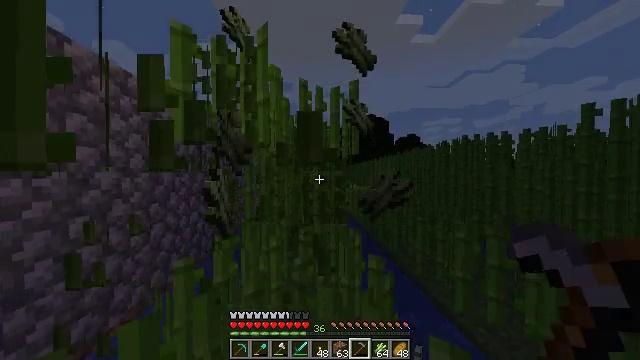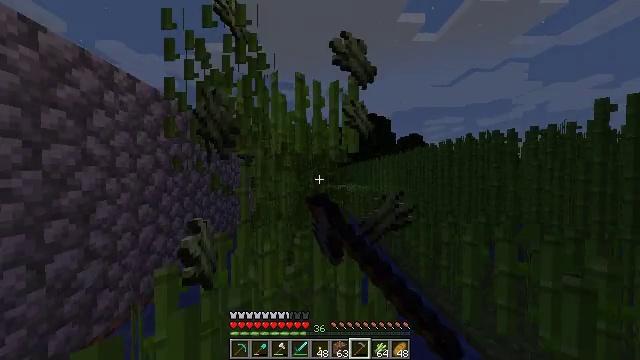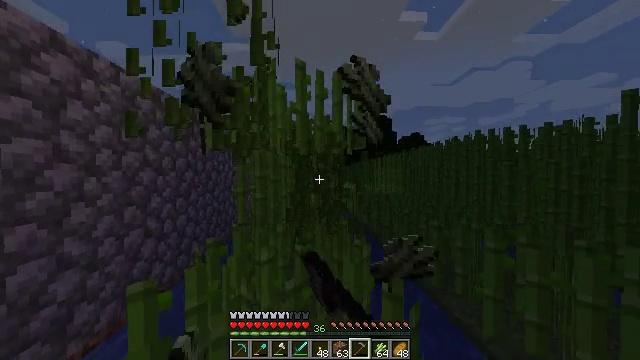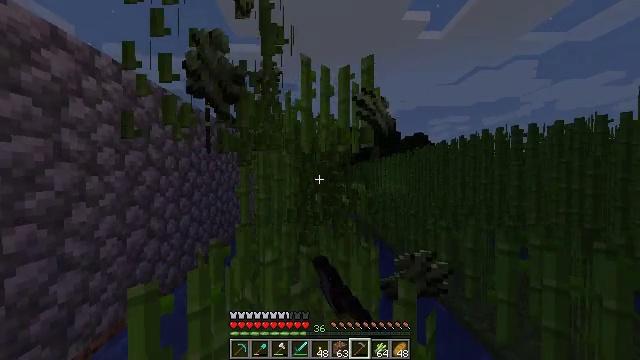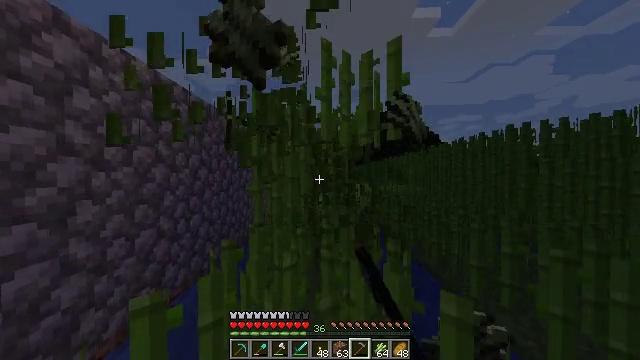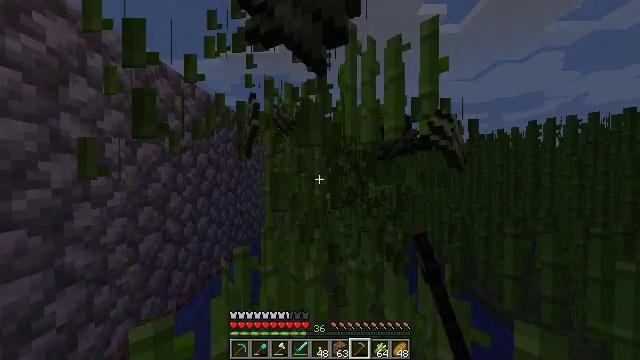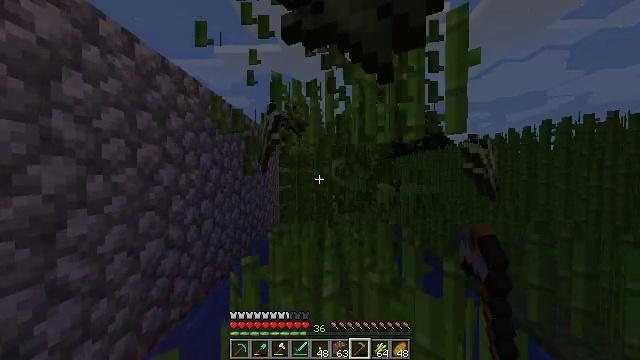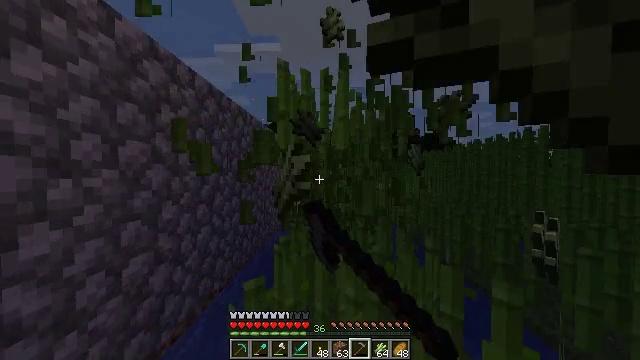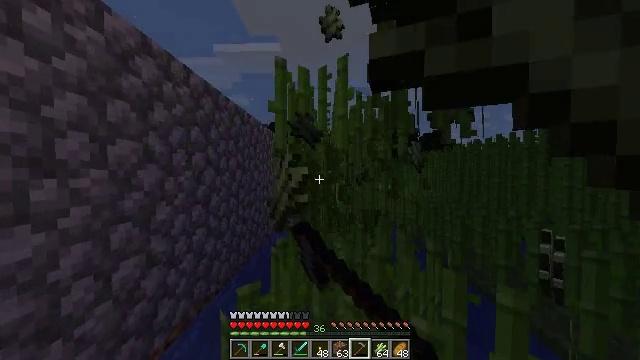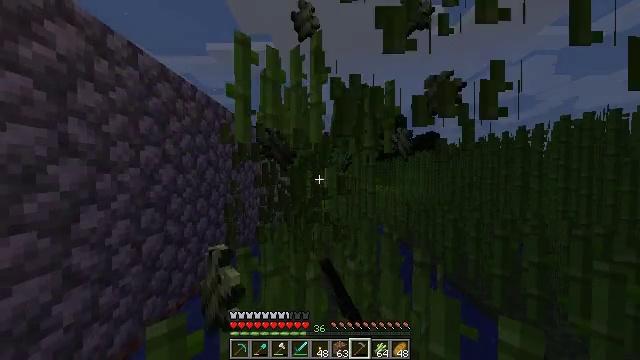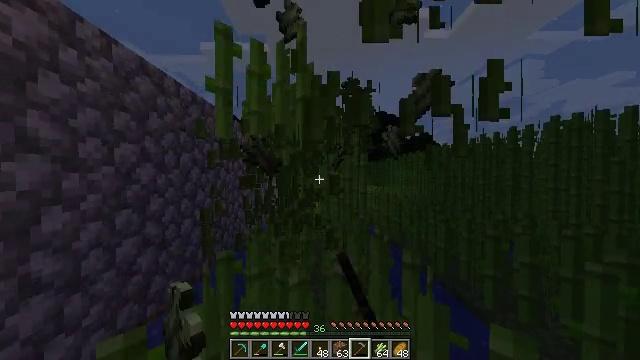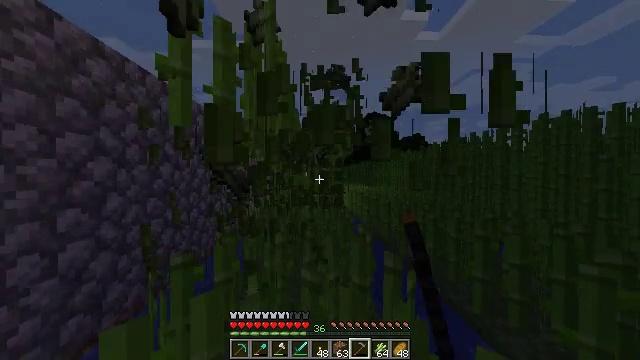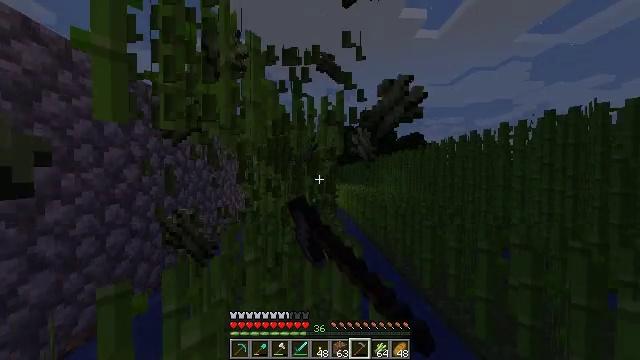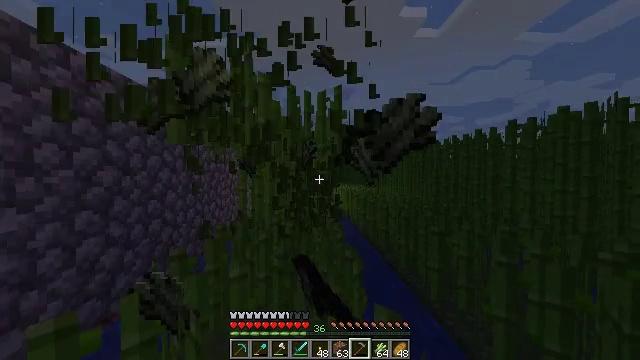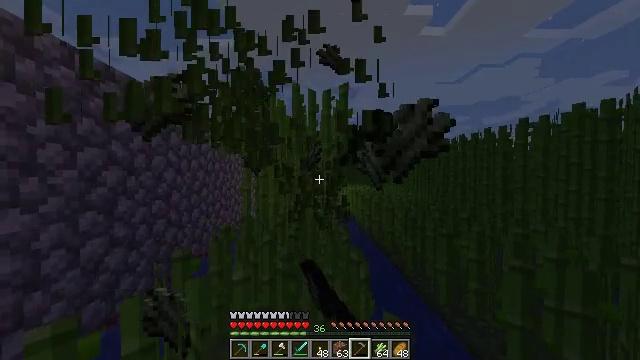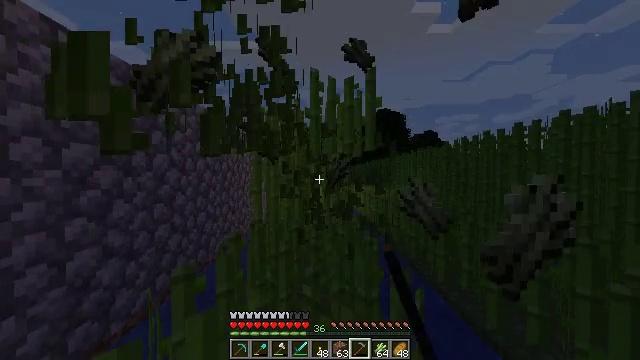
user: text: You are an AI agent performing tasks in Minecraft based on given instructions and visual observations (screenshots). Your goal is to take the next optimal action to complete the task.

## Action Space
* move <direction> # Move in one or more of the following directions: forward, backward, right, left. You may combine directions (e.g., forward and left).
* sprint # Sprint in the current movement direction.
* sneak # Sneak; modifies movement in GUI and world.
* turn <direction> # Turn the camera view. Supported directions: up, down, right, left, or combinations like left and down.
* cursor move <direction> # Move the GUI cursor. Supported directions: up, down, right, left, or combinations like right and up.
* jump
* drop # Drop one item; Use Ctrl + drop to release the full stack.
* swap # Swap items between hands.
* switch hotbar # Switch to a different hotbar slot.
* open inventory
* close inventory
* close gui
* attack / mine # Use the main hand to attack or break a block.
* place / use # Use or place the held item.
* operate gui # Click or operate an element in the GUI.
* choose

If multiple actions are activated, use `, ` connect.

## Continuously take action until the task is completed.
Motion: motion action
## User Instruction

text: Mine the sugar cane near rivers.
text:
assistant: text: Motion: move forward, sprint, attack / mine
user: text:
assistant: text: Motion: move forward and move left, sprint, attack / mine
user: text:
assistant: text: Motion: move forward and move left, sprint, attack / mine
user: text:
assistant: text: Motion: move forward and move left, sprint, turn left, attack / mine
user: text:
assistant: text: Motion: move forward and move left, sprint, turn left, attack / mine
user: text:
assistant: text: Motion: move forward and move left, sprint, attack / mine
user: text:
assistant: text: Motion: move forward and move right, sprint, attack / mine
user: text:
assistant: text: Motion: move forward and move right, sprint, attack / mine
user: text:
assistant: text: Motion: move forward and move right, sprint, turn right, attack / mine
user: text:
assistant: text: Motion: move forward and move right, sprint, turn right, attack / mine
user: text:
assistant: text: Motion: move forward and move right, sprint, turn right, attack / mine
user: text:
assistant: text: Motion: move forward, sprint, attack / mine
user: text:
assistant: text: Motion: move forward, sprint, attack / mine
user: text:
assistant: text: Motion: move forward and move left, sprint, turn left, attack / mine
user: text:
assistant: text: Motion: move forward and move left, sprint, turn left, attack / mine
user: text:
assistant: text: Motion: move forward and move left, sprint, turn left, attack / mine
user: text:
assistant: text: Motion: move forward and move left, sprint, attack / mine
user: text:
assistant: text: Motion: move forward, sprint, attack / mine
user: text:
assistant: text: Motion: move forward and move right, sprint, attack / mine
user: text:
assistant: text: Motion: move forward and move right, sprint, turn right, attack / mine
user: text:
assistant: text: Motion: move forward and move right, sprint, turn right, attack / mine
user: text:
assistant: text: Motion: move forward and move right, sprint, turn right, attack / mine
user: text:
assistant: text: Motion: move forward and move right, sprint, attack / mine
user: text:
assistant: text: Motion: move forward, sprint, attack / mine
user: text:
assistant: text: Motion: move forward and move left, sprint, turn left, attack / mine
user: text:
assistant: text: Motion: move forward and move left, sprint, turn left, attack / mine
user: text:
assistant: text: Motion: move forward and move left, sprint, turn left, attack / mine
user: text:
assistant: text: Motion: move forward and move left, sprint, attack / mine
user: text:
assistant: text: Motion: move forward and move left, sprint, attack / mine
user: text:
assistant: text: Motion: move forward, sprint, attack / mine